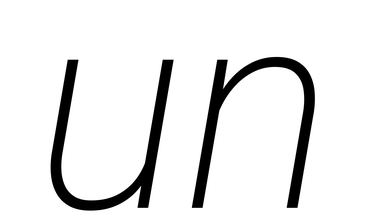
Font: Roboto-Italic_ExtraLight_Italic